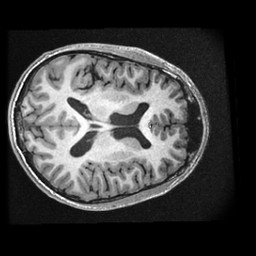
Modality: T1w
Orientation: axial
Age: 22
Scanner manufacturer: ge
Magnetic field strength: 3 T
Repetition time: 0.008256 s
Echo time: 0.003108 s